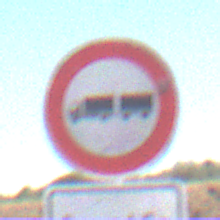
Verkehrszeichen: VerbotLastkraftwagenMitAnhaenger
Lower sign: ZeitangabenMitBeschraenkungAufWochentage8
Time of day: Midday
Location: Outdoor (RoadRail)
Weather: Clear
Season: Summer
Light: Natural